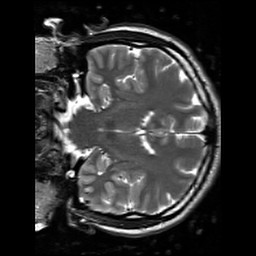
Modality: T2w
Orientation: coronal
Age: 22
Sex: male
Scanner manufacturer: siemens
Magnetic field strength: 3 T
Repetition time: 7 s
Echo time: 0.09 s